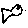
Label: fish